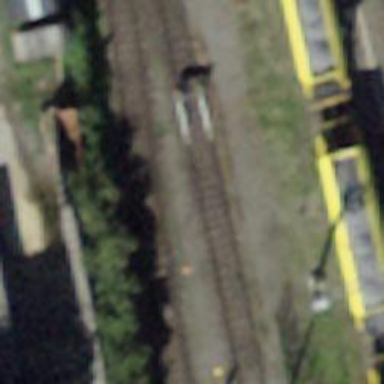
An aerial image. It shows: Single-track railway yard.